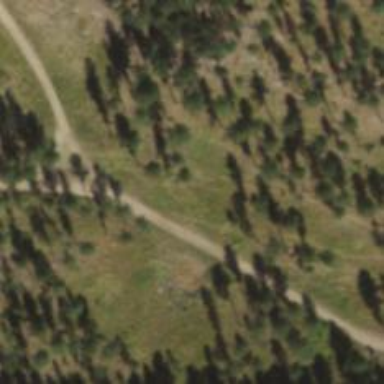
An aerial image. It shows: Track road with grade4 tracktype.